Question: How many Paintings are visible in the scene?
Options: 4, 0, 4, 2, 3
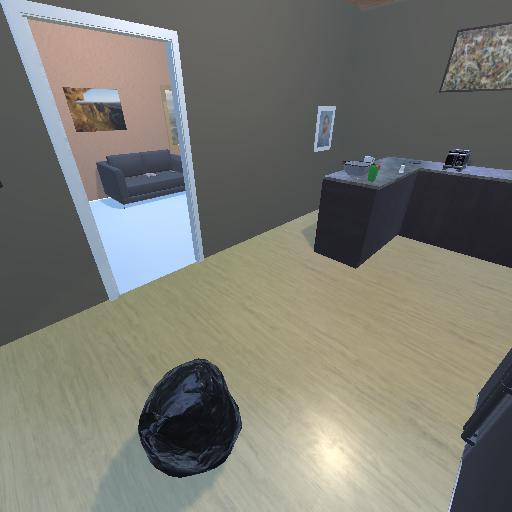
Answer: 4